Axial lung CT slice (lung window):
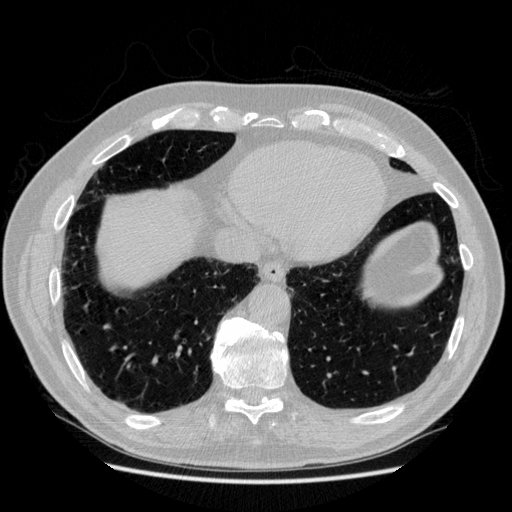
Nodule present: no